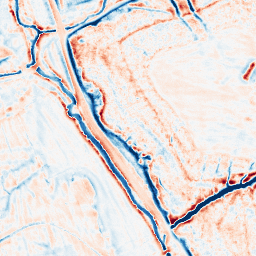
Category: edge_preserving
Decomposition family: bilateral
Decomposition parameters: d: 15
sigma_color: 75
sigma_space: 50
Upsampling method: bicubic_16x
Upsampling parameters: scale: 16
Upsampling scale: 16